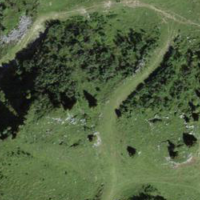
EUNIS habitat code: 32
Species observed at this site:
Arnica montana